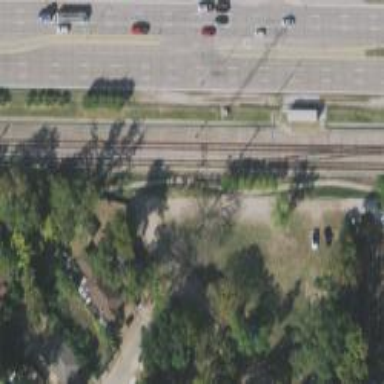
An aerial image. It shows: Light rail railway with electrified contact line.